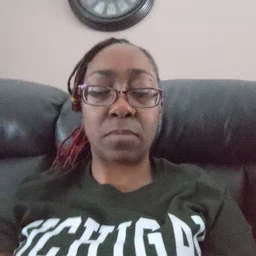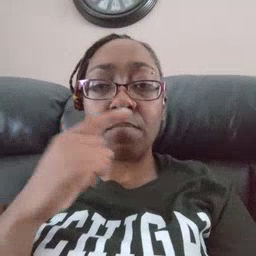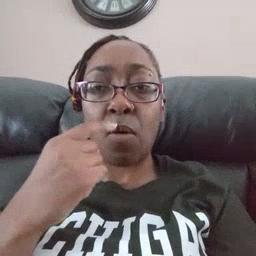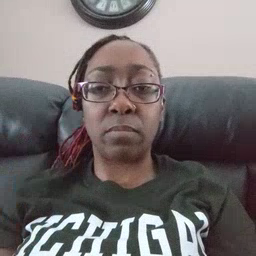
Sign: mouth